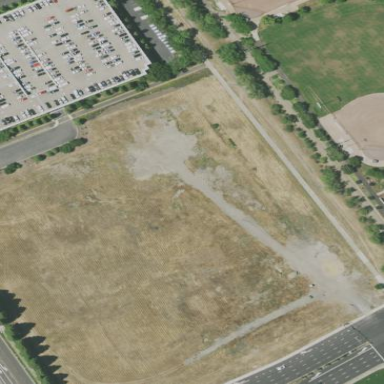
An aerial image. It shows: Brownfield site.